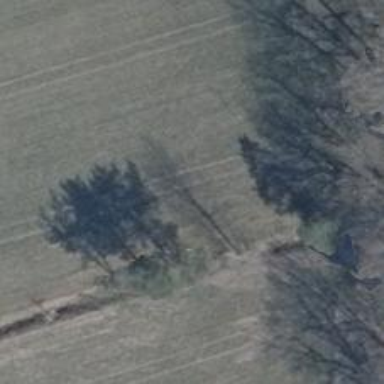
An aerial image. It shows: Row of trees in natural setting.